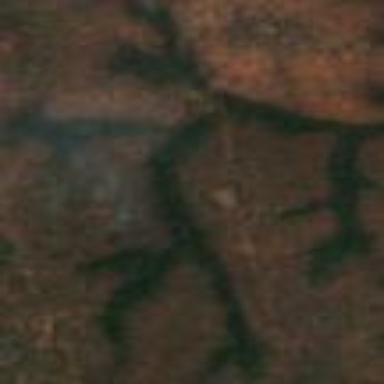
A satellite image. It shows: Forest area.